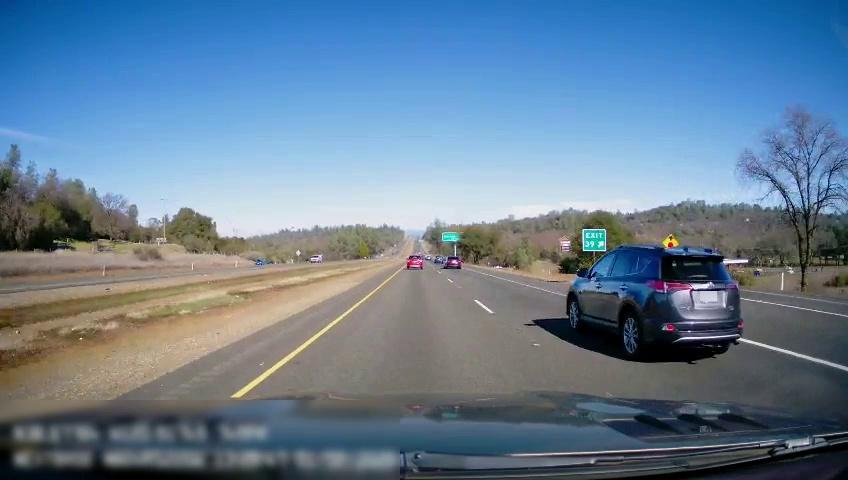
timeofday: Day
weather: Sunny
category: Drivable Space
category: Drivable Space
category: Vehicles | SUV
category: Vehicles | SUV
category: Vehicles | SUV
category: Vehicles | SUV
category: Vehicles | Truck
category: Vehicles | Car
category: Lanes | Current Lane
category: Lanes | Current Lane
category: Lanes | Alternate Lane
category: Lanes | Alternate Lane
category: Lanes | Alternate Lane
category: Traffic | Signs
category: Traffic | Signs
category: Traffic | Signs